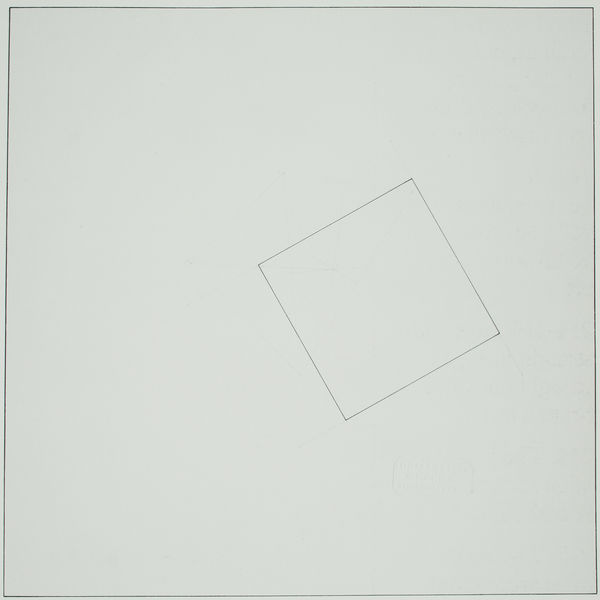
Titel: The location of a square
Künstler: Sol Lewitt
Schlagwörter: weiß, grau, schwarz, skizze, zeichnung, karo, rahmen, feld, flach, papier, sachlich, abstrakt, fläche, leere, modern, grafik, linien, platz, bezug, vier, tusche, eckig, rechteck, linie, parallel, kontur, symmetrisch, form, loch, strich, leinwand, bleistift, stempel, reduziert, geometrisch, seiten, viereckig, dürer, lineal, kanten, gezeichnet, instabil, geometrie, quadrat, viereck, prägnant, umrahmt, konstruktivismus, prägung, winkel, zweidimensional, proportion, tangente, wasserzeichen, rechtwinklig, albrecht, albrecht dürer, verhältnis, hilfslinien, nichts, kippen, suprematismus, geometrie form, irritierend, nichtssagend